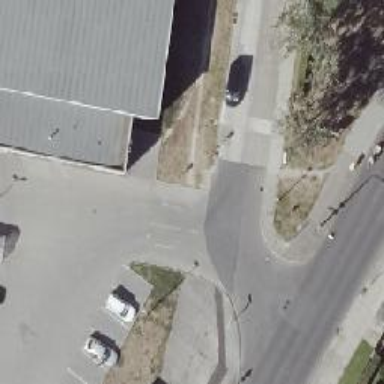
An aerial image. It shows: Residential road with asphalt surface. Sidewalk is present on the left side.